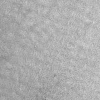
Atmospheric dust classification: not_dusty